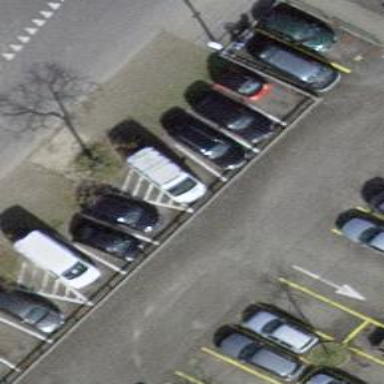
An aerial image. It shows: Parking aisle designated as service road.